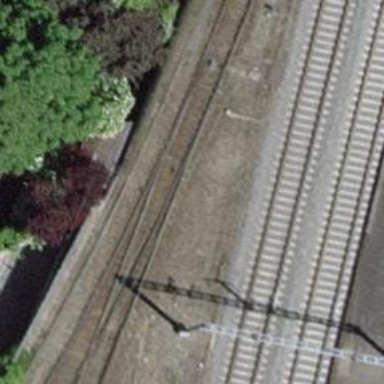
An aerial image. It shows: Single-track electrified railway siding with contact line for service.